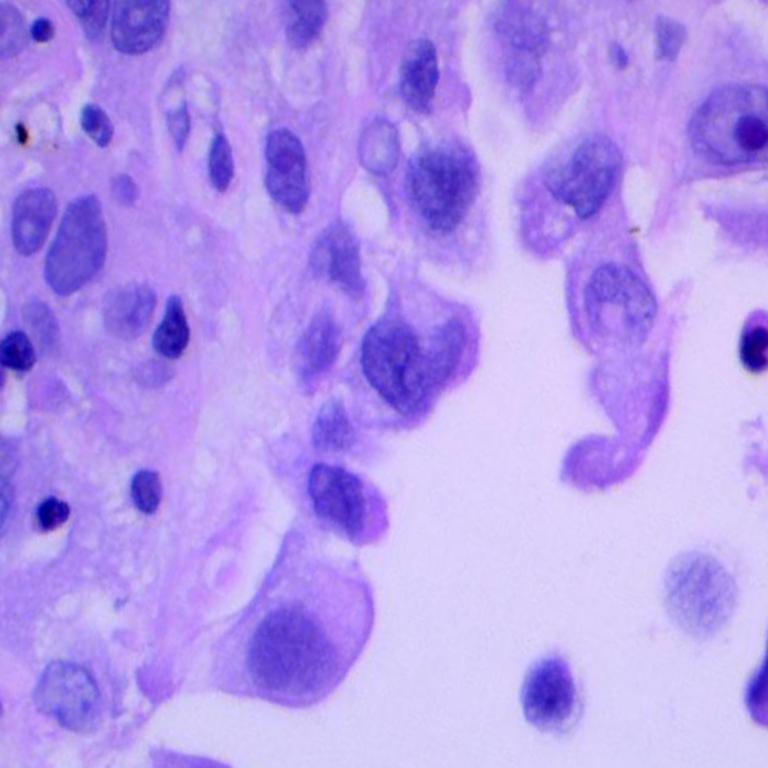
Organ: lung
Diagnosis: adenocarcinomas